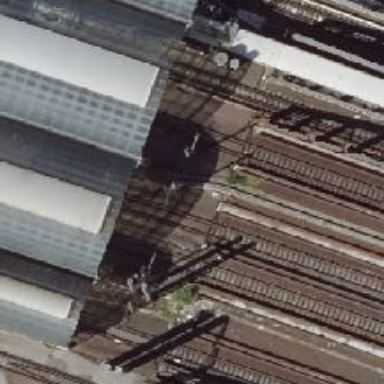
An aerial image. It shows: Bridge over railway with electrified contact lines.